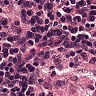
Metastatic tissue present: no